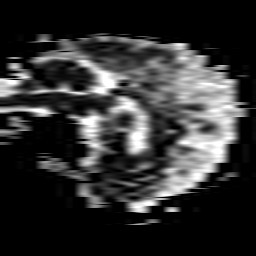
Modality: ADC
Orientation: sagittal
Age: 76
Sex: female
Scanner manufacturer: philips
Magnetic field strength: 1.5 T
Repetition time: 4.824 s
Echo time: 0.07764 s